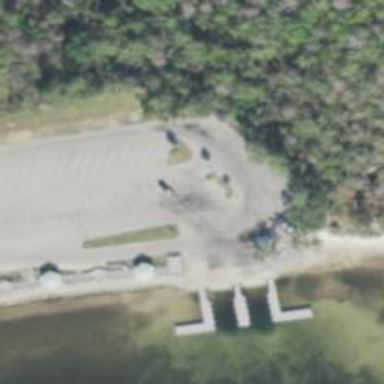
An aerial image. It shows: Slipway for leisure land vehicles on service road.